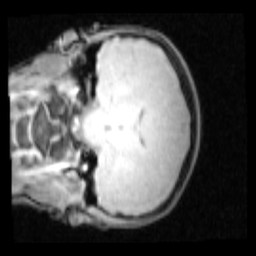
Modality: PDw
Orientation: coronal
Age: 16
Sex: female
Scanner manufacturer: siemens
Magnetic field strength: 3 T
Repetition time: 0.25 s
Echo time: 0.00103 s